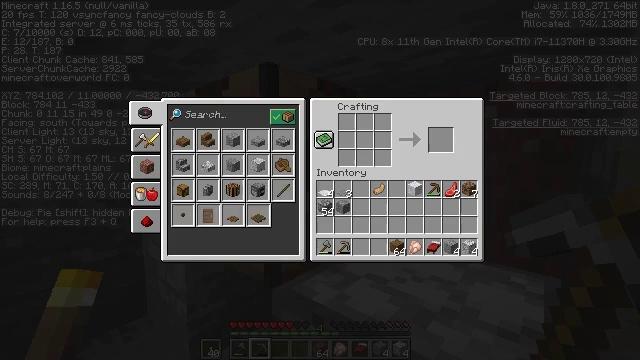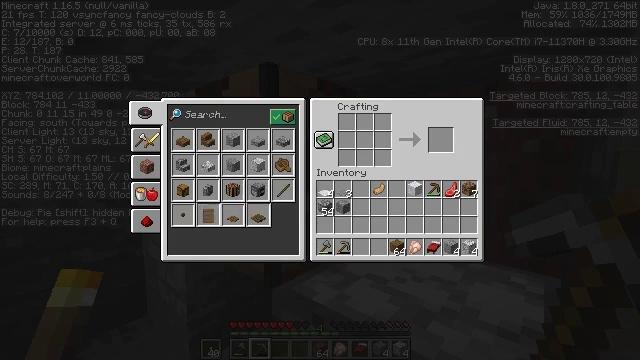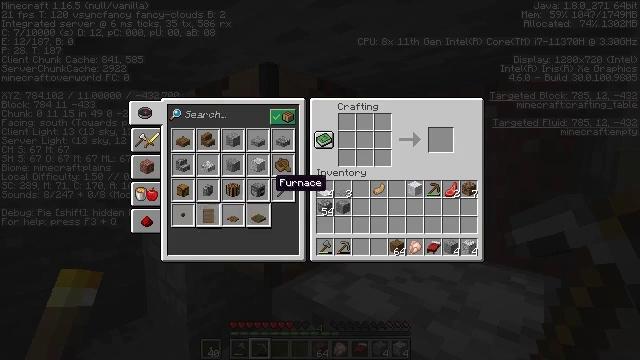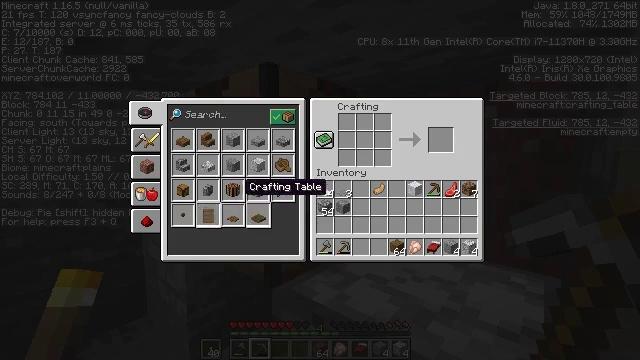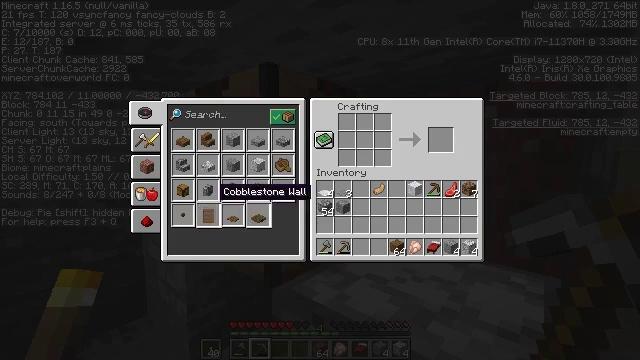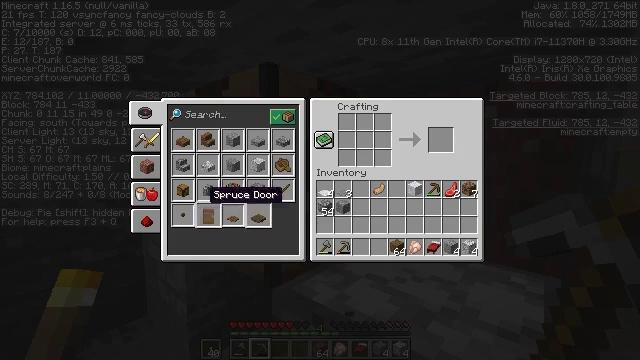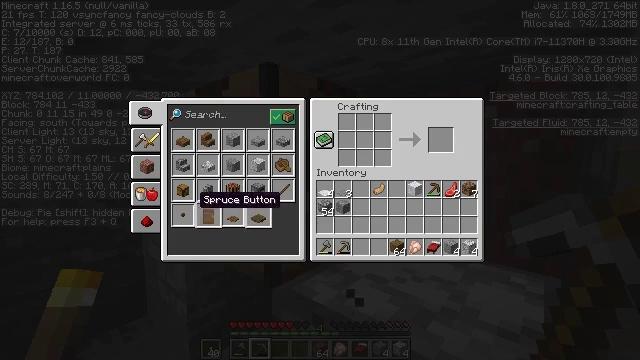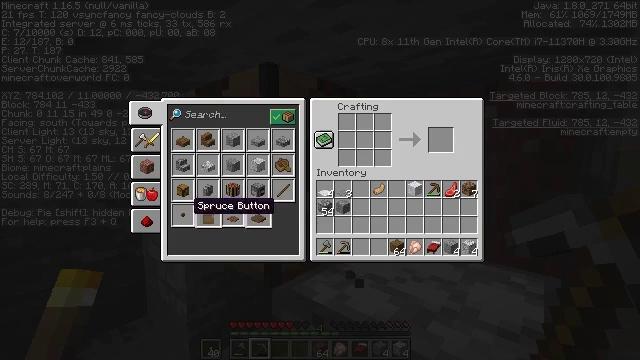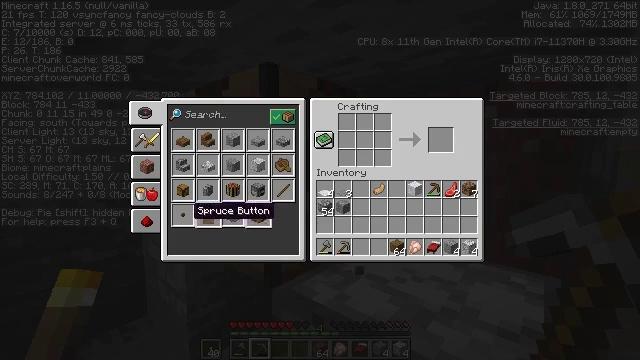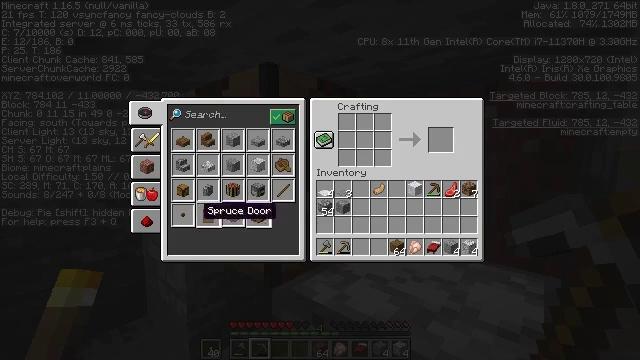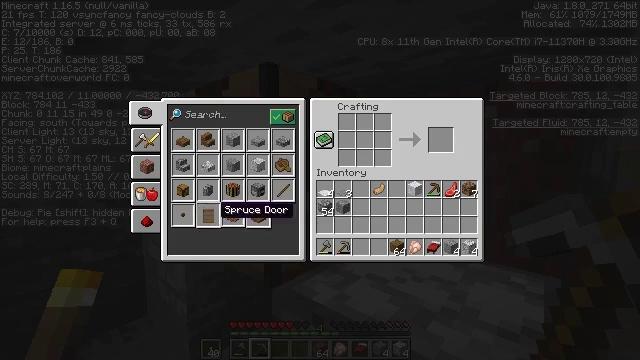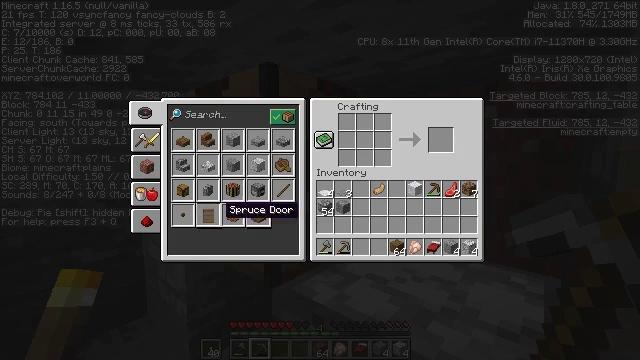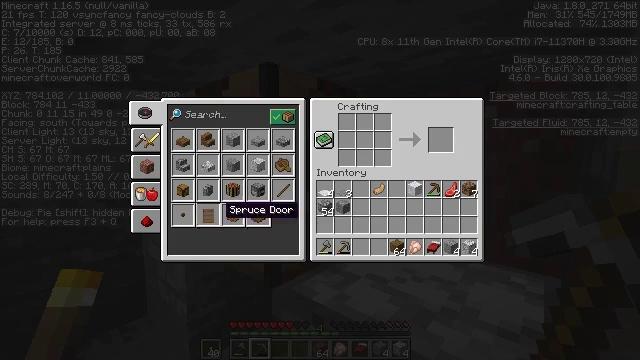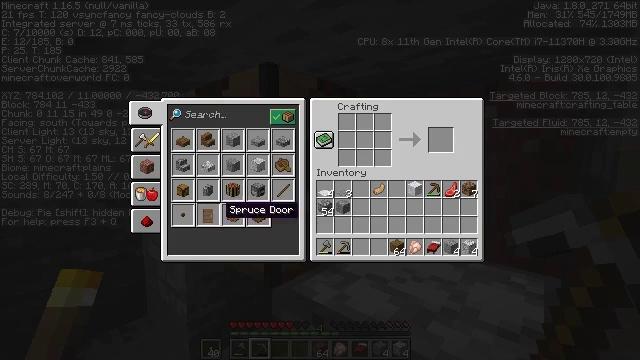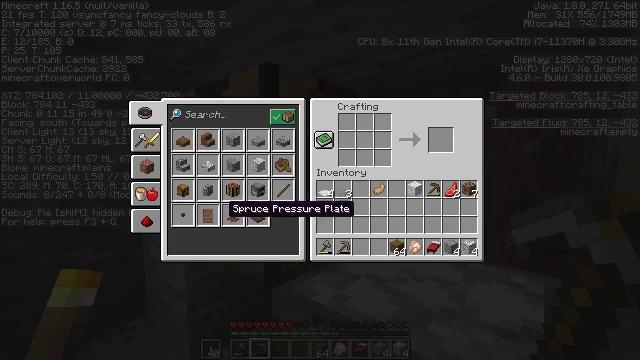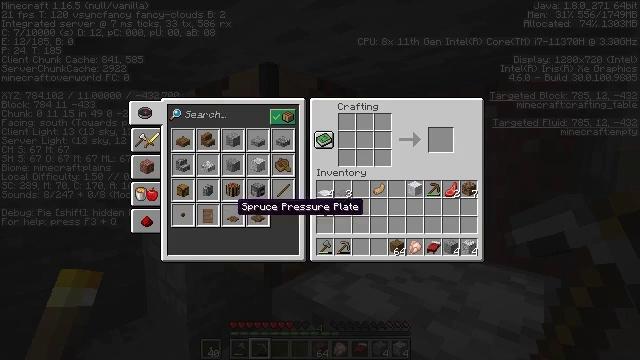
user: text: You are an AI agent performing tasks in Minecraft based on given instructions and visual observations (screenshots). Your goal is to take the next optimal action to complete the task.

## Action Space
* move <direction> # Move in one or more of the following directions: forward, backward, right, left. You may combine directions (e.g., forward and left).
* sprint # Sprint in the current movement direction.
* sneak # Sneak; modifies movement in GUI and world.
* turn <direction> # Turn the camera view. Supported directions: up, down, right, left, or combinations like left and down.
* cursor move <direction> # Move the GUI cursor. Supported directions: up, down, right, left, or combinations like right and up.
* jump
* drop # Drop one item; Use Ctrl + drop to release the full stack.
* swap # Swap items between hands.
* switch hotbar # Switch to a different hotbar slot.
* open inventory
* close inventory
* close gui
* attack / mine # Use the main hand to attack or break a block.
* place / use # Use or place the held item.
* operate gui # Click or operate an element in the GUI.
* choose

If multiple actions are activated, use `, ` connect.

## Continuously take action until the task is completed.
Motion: motion action
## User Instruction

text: Craft a spruce trapdoor.
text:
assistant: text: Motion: cursor move left and down, open gui
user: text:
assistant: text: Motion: cursor move left and down
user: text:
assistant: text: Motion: cursor move left
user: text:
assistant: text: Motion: cursor move left
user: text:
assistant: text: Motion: cursor move left
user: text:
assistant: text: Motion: cursor move left
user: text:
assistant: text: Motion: no_op
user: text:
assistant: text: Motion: no_op
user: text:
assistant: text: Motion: cursor move right
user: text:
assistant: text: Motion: cursor move right
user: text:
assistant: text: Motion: no_op
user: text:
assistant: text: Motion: no_op
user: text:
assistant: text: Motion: no_op
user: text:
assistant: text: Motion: no_op
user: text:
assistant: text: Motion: cursor move right
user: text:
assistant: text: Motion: cursor move right
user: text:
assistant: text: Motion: no_op
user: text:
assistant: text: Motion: no_op
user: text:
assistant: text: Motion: no_op
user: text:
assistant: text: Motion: no_op
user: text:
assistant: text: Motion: no_op
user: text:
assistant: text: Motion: no_op
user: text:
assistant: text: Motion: cursor move right
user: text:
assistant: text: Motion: operate gui
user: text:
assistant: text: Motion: operate gui
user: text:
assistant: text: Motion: operate gui
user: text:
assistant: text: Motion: cursor move right
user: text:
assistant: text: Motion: cursor move right and up
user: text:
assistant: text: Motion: cursor move right and up
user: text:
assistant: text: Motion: cursor move right and up